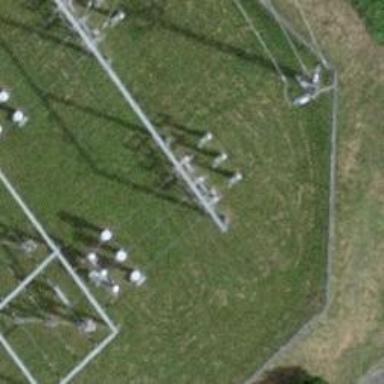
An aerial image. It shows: Switch used for power control.